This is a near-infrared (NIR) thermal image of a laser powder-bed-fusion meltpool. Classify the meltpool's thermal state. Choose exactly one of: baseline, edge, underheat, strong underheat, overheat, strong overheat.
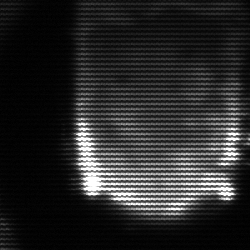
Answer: baseline